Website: ulta-beauty
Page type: address-validator
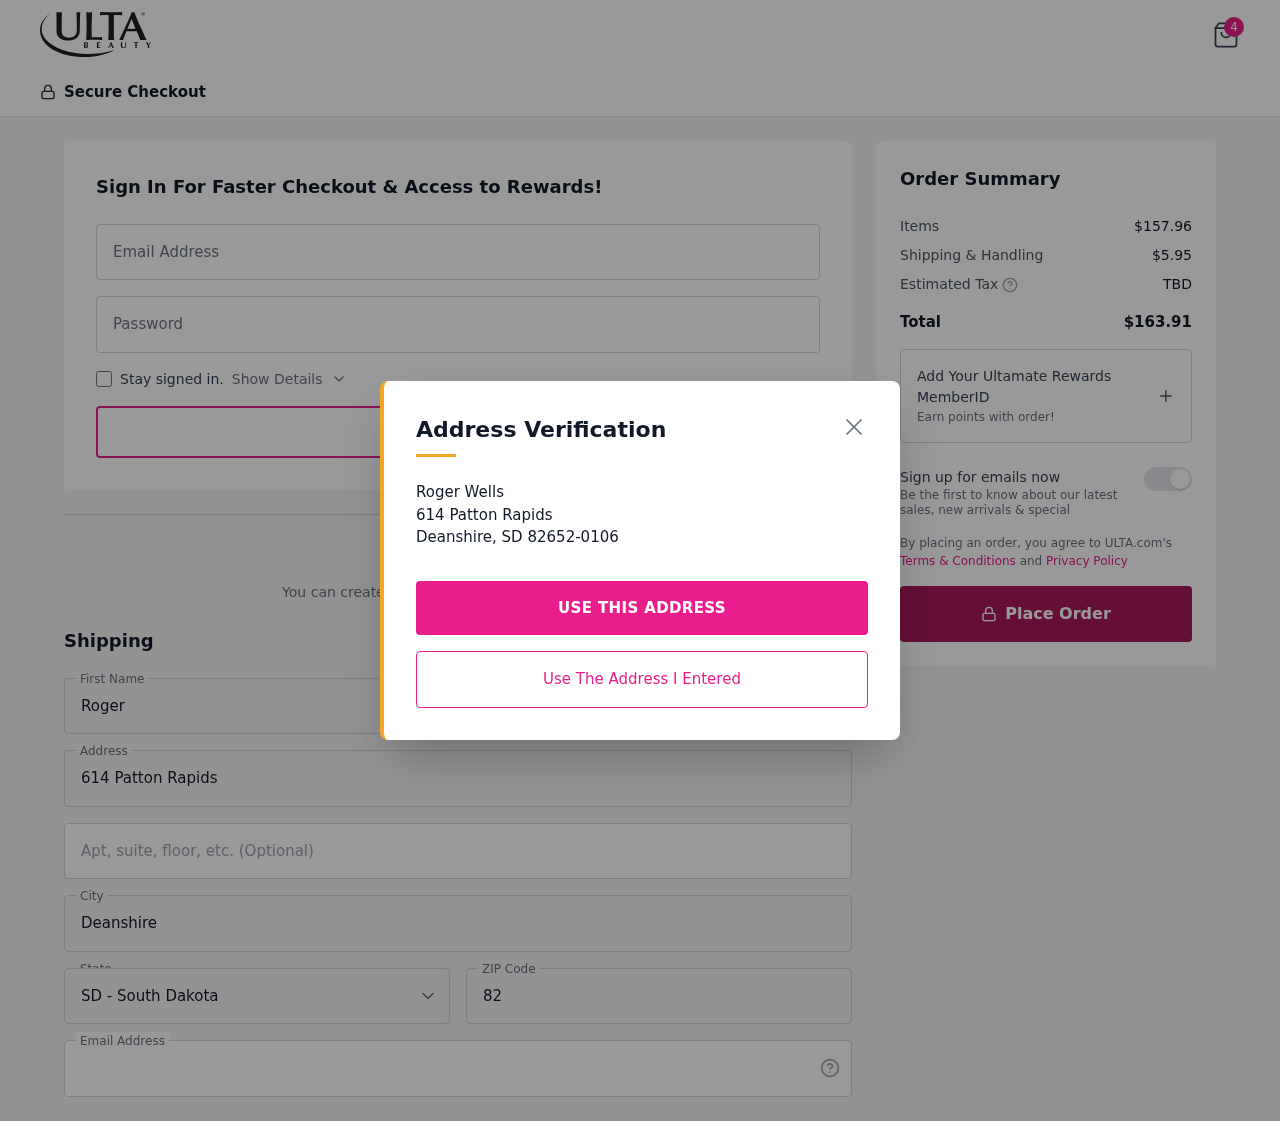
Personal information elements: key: PII_CITY
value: Deanshire
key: PII_EMAIL
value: rogerwells@hotmail.com
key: PII_FIRSTNAME
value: Roger
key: PII_LASTNAME
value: Wells
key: PII_POSTCODE
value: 82652
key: PII_STATE_ABBR
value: SD
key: PII_STREET
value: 614 Patton Rapids
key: PII_STREET2
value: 614 Patton Rapids
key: PII_FULLNAME2
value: Roger Wells
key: PII_CITY2
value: Deanshire
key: PII_STATE_ABBR2
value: SD
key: PII_POSTCODE_FULL
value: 82652
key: PII_POSTCODE_EXT
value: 0106
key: PII_POSTCODE_NUMERIC
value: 82652
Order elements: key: ORDER_NUM_ITEMS
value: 4
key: ORDER_SUBTOTAL
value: $157.96
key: ORDER_SHIPPING_COST
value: $5.95
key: ORDER_TOTAL
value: $163.91